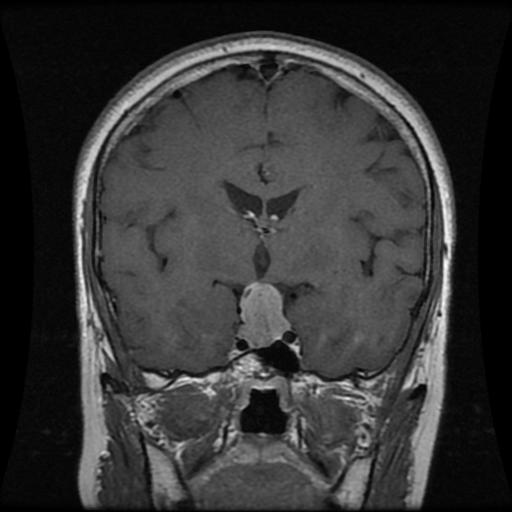
Label: pituitary